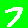
Digit: 7